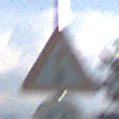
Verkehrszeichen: Lichtzeichenanlage
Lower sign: Geschwindigkeit50
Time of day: MorningAfternoon
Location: Outdoor (Nature)
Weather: PartlyCloudy
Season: NotSpecified
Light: Natural